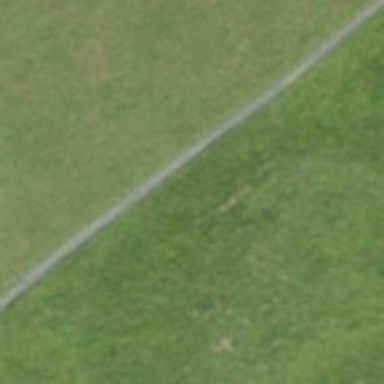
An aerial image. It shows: Path with pebblestone surface.